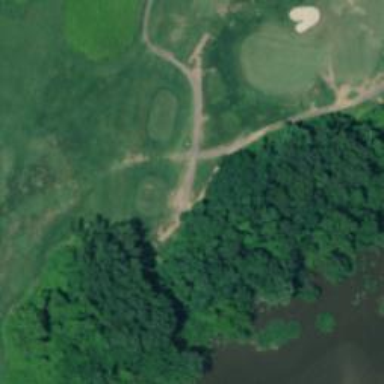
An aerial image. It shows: Path for both road and golf.